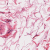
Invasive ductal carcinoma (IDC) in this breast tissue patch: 0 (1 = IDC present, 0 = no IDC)